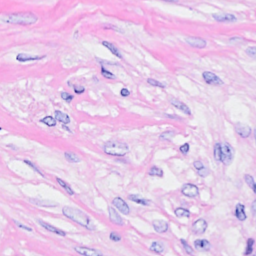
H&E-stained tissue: Breast